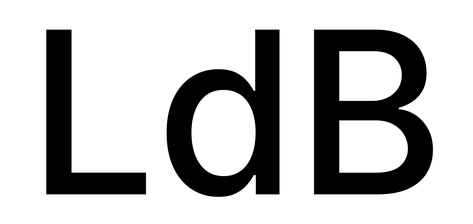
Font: Inter_Medium